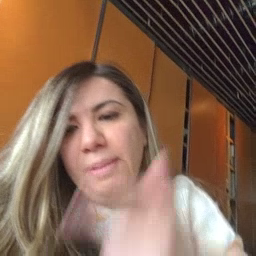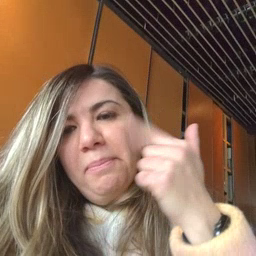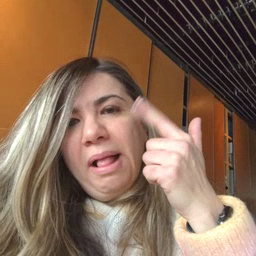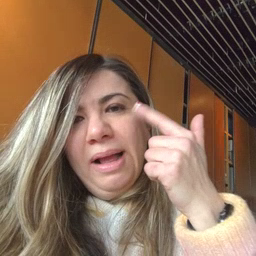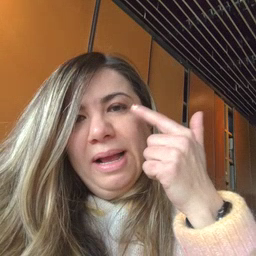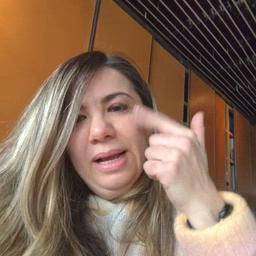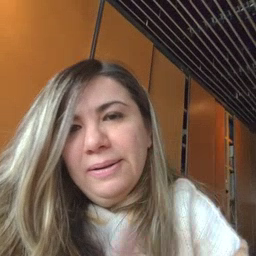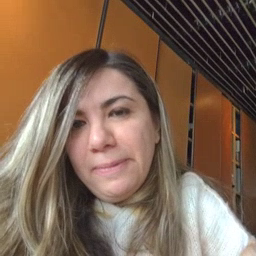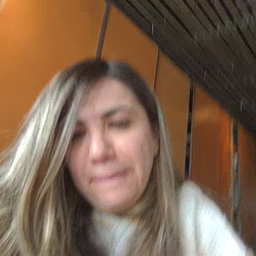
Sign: cry